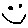
Label: smiley face